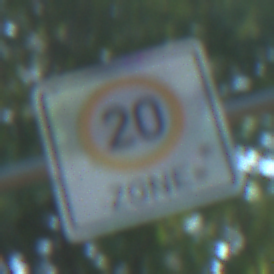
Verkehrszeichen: BeginnZone20
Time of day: MorningAfternoon
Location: Outdoor (RoadRail)
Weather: Clear
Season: NotSpecified
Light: Natural